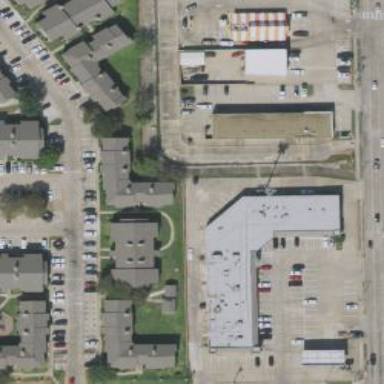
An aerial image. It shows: Retail area.